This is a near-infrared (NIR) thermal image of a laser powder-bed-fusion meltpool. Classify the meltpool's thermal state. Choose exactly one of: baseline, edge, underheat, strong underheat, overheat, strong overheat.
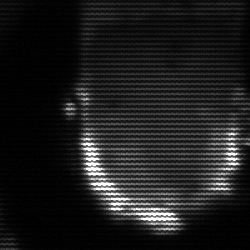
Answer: baseline